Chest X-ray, AP view. Patient: 26 years old, sex F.
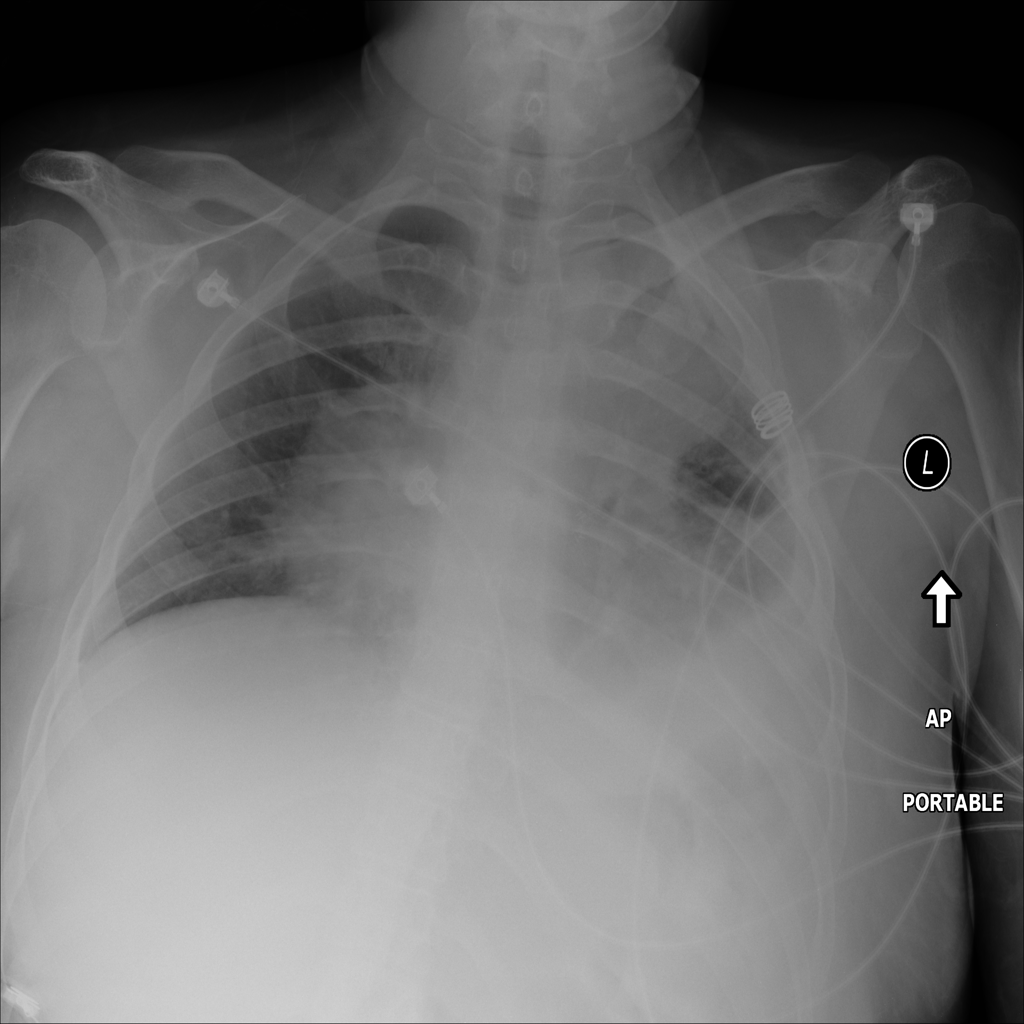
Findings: Atelectasis, Effusion, Mass